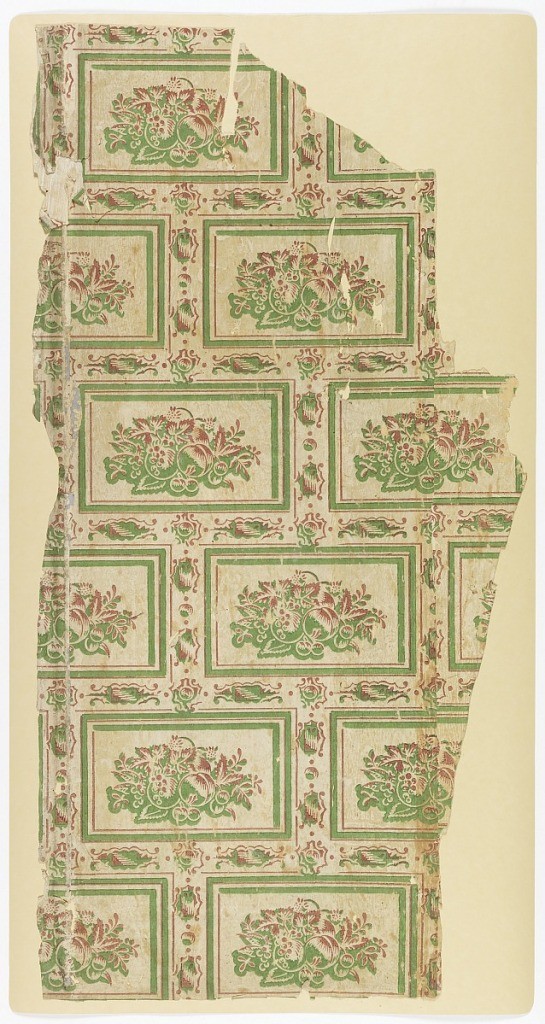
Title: Sidewall
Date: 1835–45
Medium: Machine-printed
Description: Red and green pattern on white ground. Over-all configuration, brick-like rectangles set in a pattern like diagonal, or plumb, bonded brick. In each rectangle, cluster of fruit and leaves. In wide spaces between rectangles, series of simplified cartouches and dots.